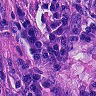
Metastatic tissue present: yes